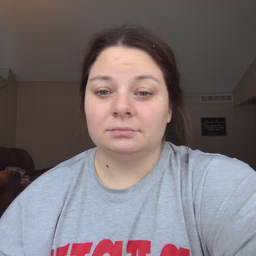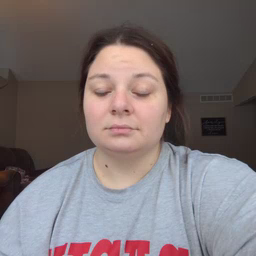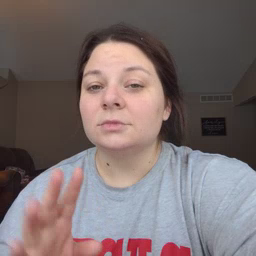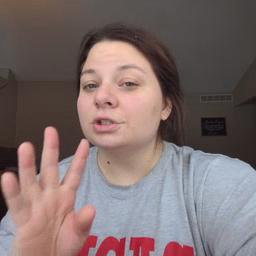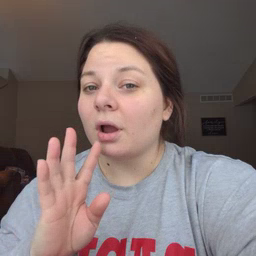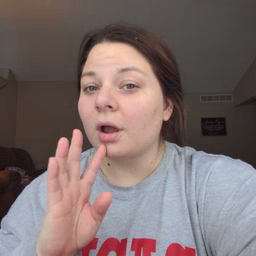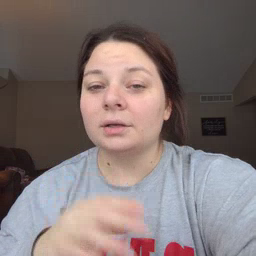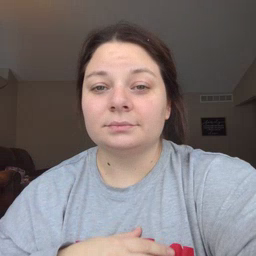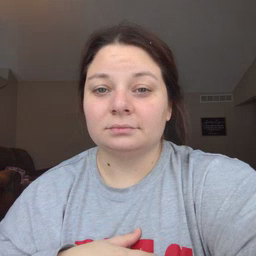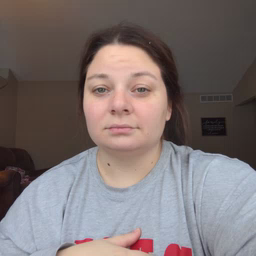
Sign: talk